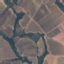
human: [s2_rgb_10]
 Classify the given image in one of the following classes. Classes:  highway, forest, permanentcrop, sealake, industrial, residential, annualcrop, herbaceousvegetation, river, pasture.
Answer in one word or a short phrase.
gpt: PermanentCrop